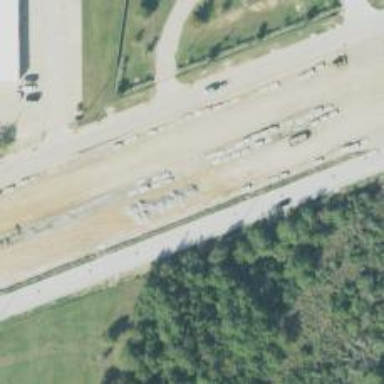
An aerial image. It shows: Toll gantry on the road.